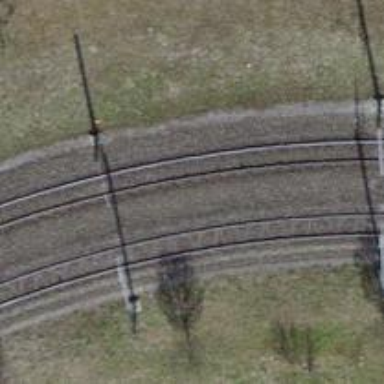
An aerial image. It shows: Narrow-gauge railway with electrified contact line.